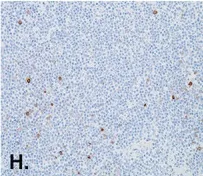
Pathological images of the resected specimen. CD10.
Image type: pathology (immunostaining)